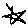
Label: star